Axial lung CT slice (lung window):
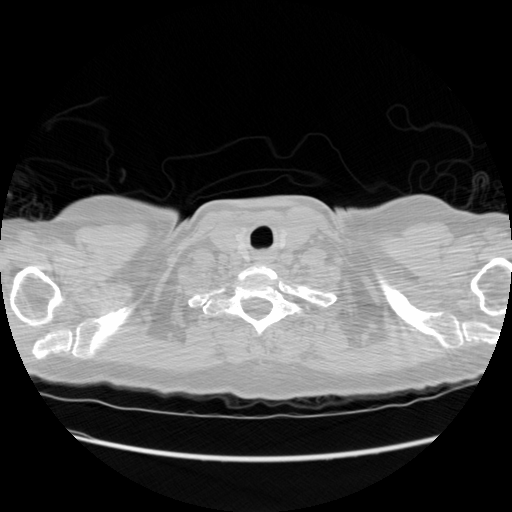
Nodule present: no